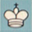
Piece: wK